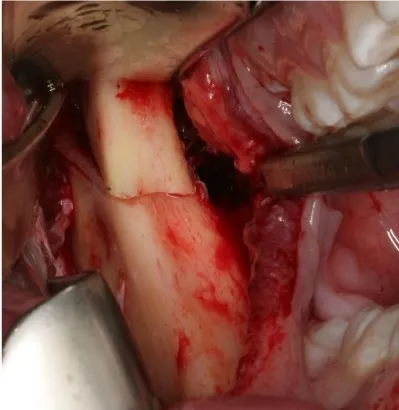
Intraoperative clinical photo. (B) A low coronoidectomy performed with reciprocating saw.
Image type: medical_photograph (other_medical_photograph)